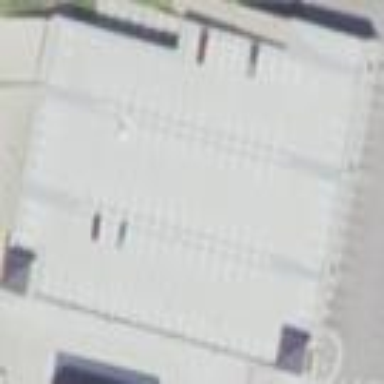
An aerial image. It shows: Multi-storey parking building.